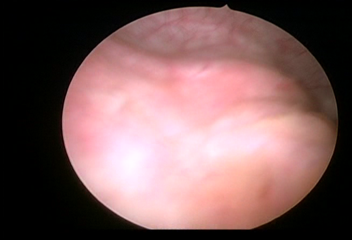
Modality: WLC
Class: Normal mucosa
Bladder cancer association: No